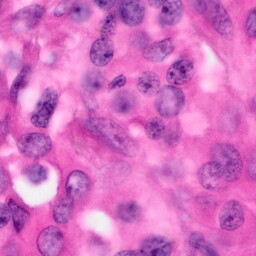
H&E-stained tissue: Pancreatic